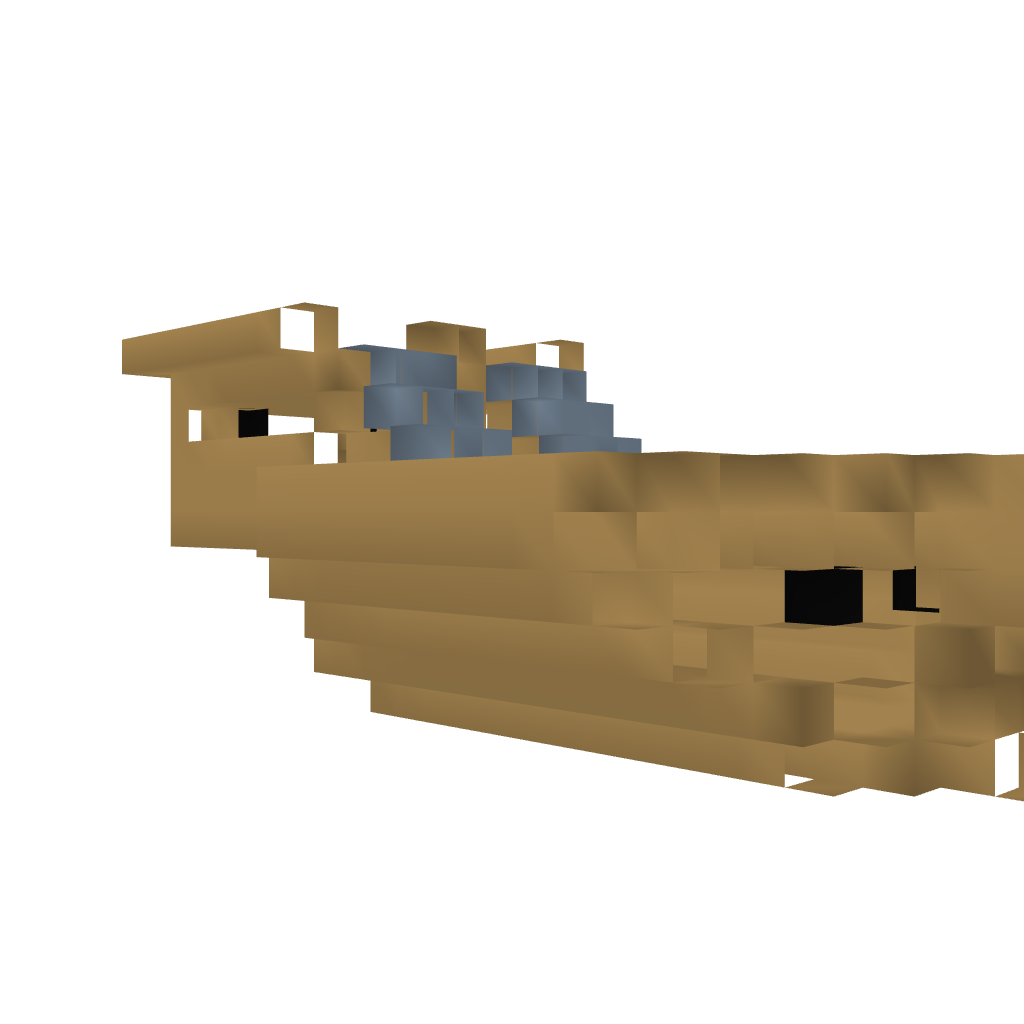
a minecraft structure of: Pirate Boat